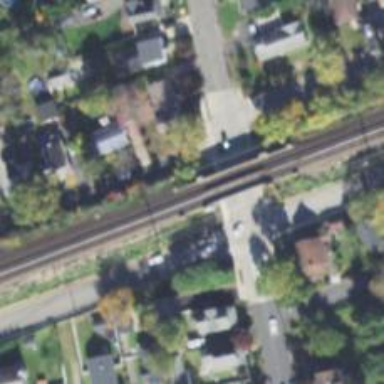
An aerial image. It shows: Railway bridge with electrified rail tracks.